Field crop: maize
Growth stage: 2
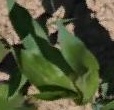
Species: maize